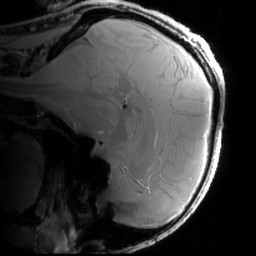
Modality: PDw
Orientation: sagittal
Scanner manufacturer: siemens
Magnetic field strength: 6.98 T
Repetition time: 1.34 s
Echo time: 0.00276 s